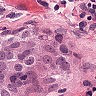
Metastatic tissue present: yes